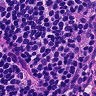
Metastatic tissue present: no